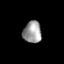
Tissue: prostate
Cell type: T cells
Senescence score: 0.3064
Nuclear area (px): 387
Mean DAPI intensity: 157.7